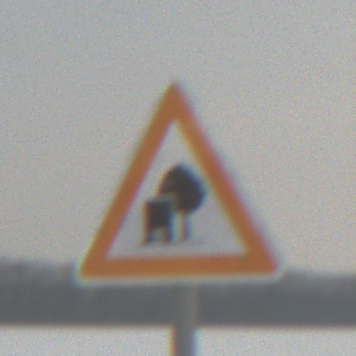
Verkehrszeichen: UnzureichendesLichtraumprofil
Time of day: MorningAfternoon
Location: Outdoor (Nature)
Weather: Overcast
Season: Winter
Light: Natural